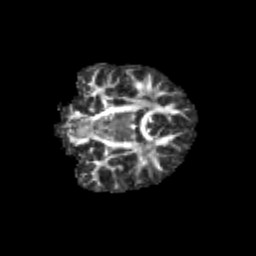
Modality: FA
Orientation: coronal
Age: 9
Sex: female
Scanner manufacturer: siemens
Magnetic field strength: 3 T
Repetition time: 3.8 s
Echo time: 0.07 s